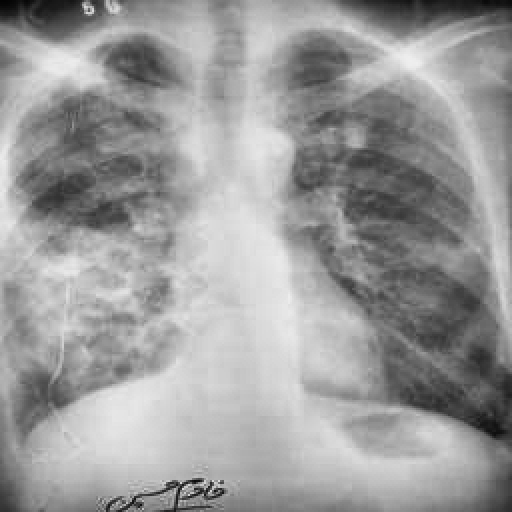
Finding: TUBERCULOSIS